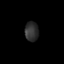
Tissue: prostate
Cell type: T cells
Senescence score: 0.3306
Nuclear area (px): 258
Mean DAPI intensity: 47.868